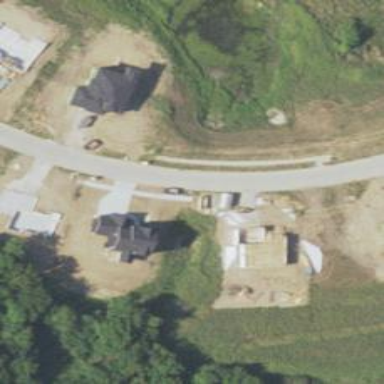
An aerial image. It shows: Residential road.